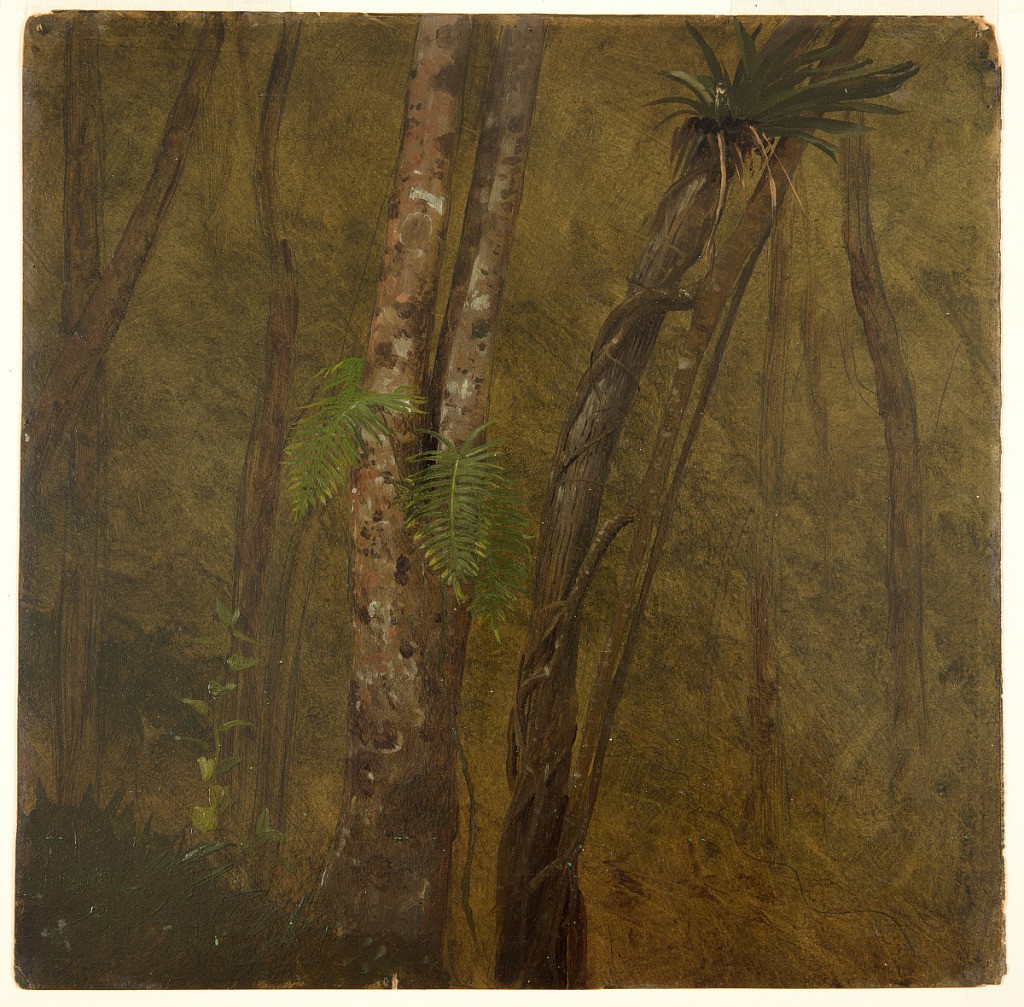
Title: Trees and Undergrowth, Jamaica
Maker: Frederic Edwin Church, American, 1826–1900
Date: May–September 1865
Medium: Brush and oil, graphite on paperboard
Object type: Drawing
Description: Botanical sketch of tree trunks and accompanying undergrowth in the Jamaican jungle. A fern grows out of the bough of the center tree at left. Philodendron grows at lower left. A bromeliad grows from the bough at upper left. The background loosely defined in dark brownish green.